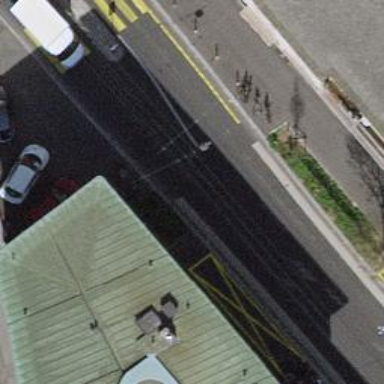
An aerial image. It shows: Bicycle parking area with stands available.